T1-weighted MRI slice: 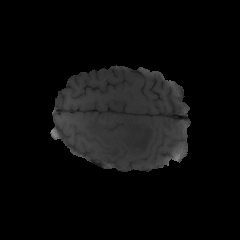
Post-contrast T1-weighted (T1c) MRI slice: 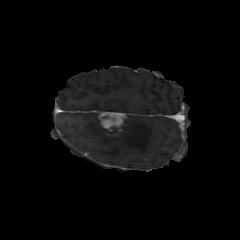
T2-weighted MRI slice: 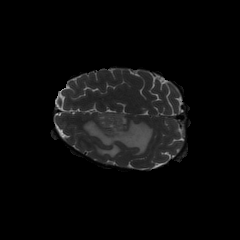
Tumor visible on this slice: yes